Aerial crown-view tile of a tropical tree (Barro Colorado Island, Panama), acquired 20250414:
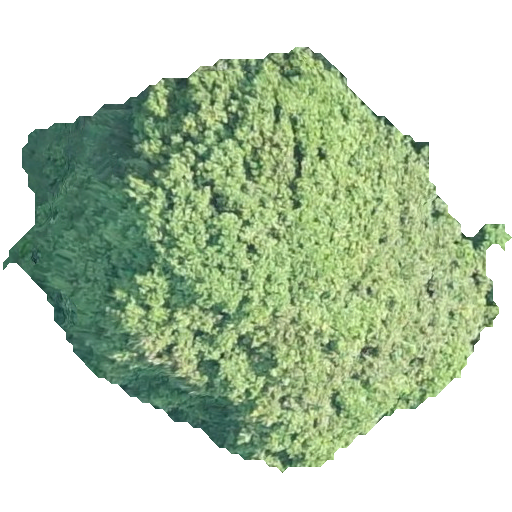
Species: Prioria copaifera
GBIF accepted scientific name: Prioria copaifera
Crown area: 204.372 m²